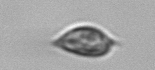
Label: Prorocentrum_triestinum